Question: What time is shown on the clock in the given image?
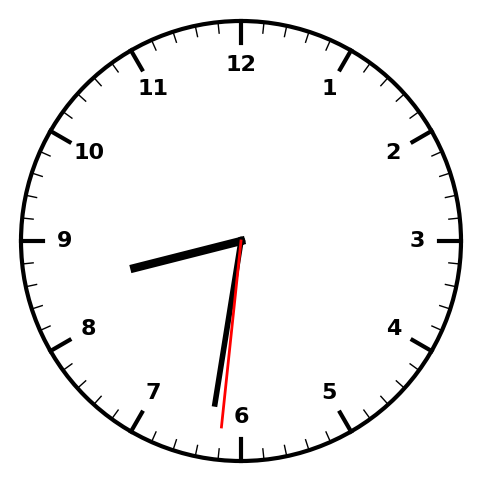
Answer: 08:31:31